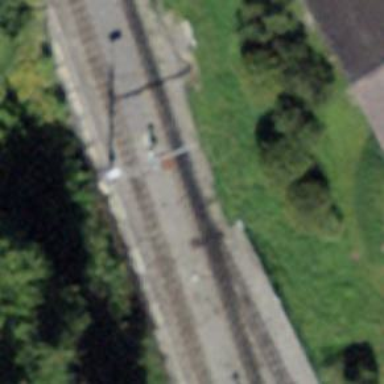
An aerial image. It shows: Narrow-gauge railway track with one electrified contact line.